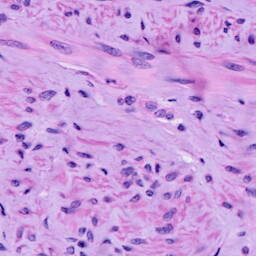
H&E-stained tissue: Cervix